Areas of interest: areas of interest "Golden Bridge Park"
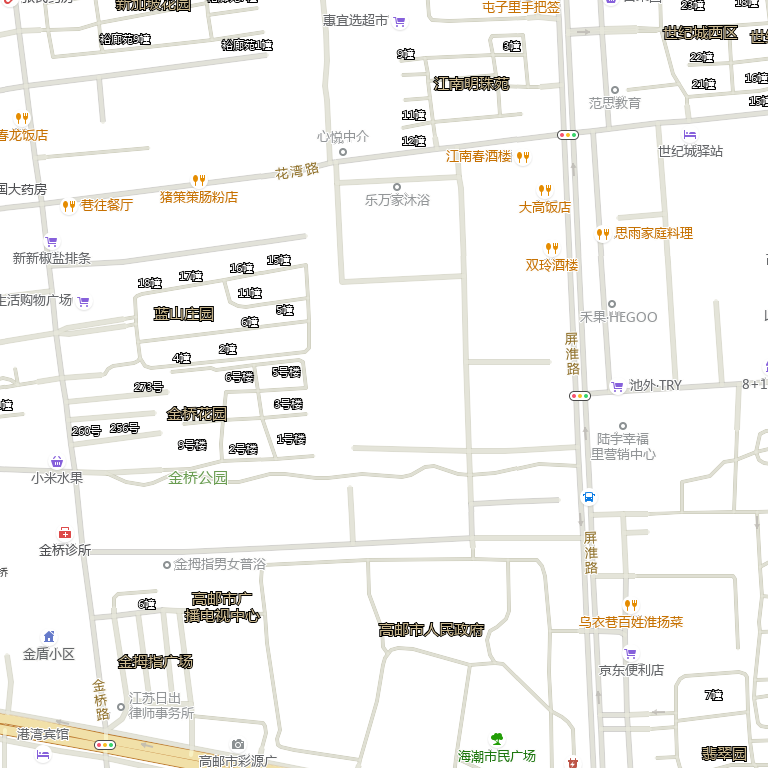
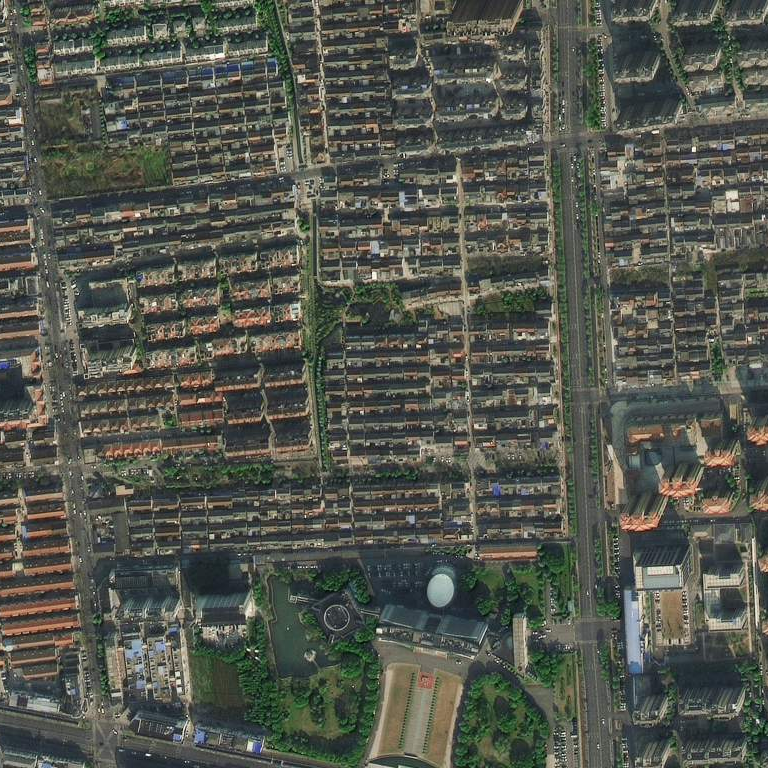